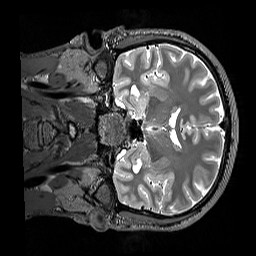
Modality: T2w
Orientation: coronal
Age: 26
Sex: male
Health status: healthy
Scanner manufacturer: siemens
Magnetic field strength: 3 T
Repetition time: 3.2 s
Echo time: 0.568 s